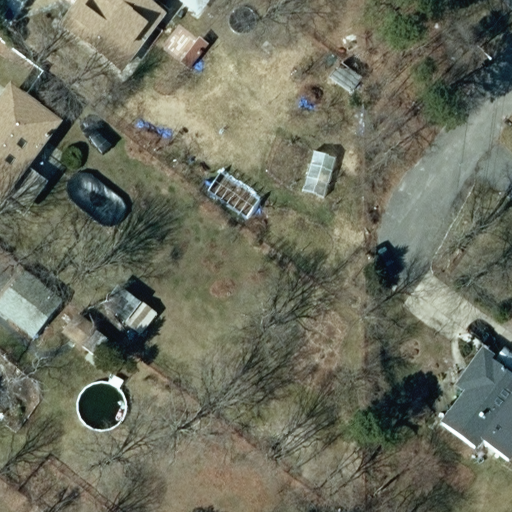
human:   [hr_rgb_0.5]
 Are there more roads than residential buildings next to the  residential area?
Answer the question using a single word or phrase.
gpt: no

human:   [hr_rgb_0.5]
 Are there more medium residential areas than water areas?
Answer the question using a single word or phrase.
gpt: no

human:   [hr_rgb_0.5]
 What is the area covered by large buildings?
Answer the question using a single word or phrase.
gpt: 0m2

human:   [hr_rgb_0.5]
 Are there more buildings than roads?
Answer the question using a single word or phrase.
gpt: yes

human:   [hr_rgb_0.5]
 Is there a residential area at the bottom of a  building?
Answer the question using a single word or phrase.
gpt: no

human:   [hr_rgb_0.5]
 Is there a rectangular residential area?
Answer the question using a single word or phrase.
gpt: yes

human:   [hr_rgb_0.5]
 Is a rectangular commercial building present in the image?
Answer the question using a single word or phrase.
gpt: no

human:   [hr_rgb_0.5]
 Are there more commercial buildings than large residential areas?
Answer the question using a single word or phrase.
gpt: no

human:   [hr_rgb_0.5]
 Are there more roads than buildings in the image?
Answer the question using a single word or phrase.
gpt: no

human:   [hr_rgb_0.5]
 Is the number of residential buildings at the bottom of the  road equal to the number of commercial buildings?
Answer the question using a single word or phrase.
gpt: no

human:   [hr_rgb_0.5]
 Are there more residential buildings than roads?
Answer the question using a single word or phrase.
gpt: yes

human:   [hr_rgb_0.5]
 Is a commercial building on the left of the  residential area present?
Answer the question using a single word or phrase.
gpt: no

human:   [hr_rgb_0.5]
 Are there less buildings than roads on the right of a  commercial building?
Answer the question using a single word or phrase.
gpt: no

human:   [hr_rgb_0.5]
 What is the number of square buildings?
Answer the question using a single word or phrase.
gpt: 0

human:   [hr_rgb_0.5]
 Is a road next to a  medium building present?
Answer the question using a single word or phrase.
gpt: yes

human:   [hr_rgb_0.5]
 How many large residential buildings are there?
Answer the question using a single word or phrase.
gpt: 0

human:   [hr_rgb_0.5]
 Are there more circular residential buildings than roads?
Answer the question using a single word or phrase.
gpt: no

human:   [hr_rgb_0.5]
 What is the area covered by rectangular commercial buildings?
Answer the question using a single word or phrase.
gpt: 0m2

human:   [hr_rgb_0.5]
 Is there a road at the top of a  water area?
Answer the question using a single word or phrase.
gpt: no

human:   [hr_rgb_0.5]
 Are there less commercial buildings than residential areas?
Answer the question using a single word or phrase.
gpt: yes

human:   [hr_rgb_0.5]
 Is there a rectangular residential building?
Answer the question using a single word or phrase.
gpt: yes

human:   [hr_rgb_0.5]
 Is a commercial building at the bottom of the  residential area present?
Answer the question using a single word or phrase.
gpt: no

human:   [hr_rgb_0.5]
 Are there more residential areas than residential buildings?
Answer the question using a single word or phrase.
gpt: no

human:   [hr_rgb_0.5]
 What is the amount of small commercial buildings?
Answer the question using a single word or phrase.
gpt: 0

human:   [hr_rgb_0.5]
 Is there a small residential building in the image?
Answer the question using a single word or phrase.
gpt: yes

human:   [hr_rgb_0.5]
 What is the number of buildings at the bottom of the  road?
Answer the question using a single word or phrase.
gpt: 4

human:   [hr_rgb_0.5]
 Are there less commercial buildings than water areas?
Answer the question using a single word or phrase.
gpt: no

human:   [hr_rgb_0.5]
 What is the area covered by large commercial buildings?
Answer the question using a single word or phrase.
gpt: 0m2

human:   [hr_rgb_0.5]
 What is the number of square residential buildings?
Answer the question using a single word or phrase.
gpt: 0

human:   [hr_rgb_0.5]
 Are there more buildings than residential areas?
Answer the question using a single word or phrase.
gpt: yes

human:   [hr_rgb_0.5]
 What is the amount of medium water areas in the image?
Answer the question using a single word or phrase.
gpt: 0

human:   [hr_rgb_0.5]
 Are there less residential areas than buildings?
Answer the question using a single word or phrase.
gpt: yes

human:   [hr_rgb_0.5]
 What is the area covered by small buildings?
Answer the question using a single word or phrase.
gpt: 206m2

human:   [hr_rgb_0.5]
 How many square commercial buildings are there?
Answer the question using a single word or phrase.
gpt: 0

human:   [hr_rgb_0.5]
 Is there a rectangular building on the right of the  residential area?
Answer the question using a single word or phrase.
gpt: no

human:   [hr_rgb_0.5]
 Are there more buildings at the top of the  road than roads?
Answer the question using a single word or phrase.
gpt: yes